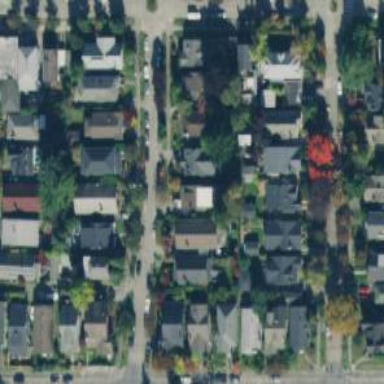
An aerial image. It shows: Residential road with separate sidewalk.